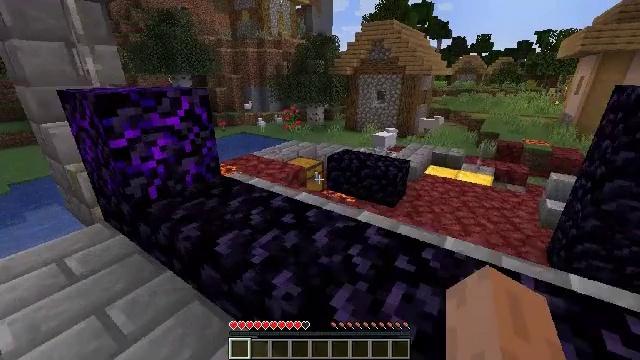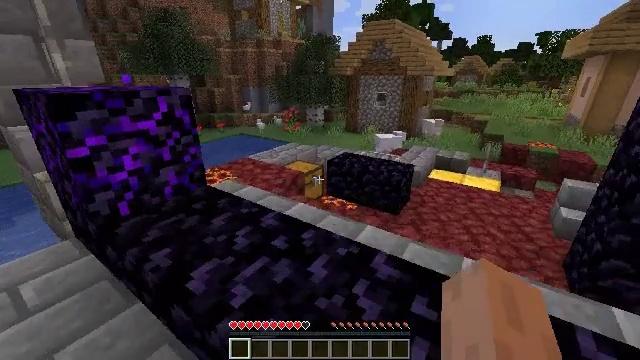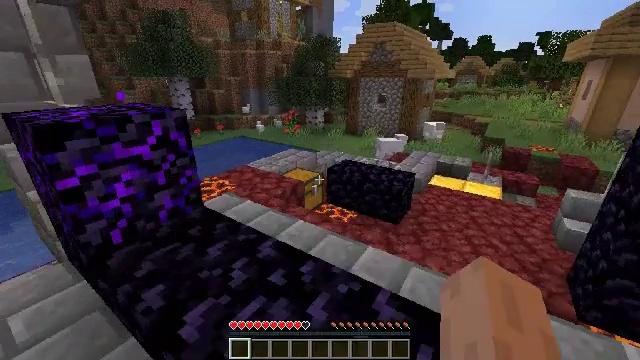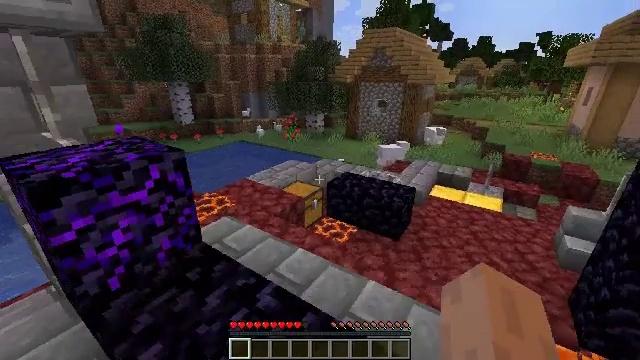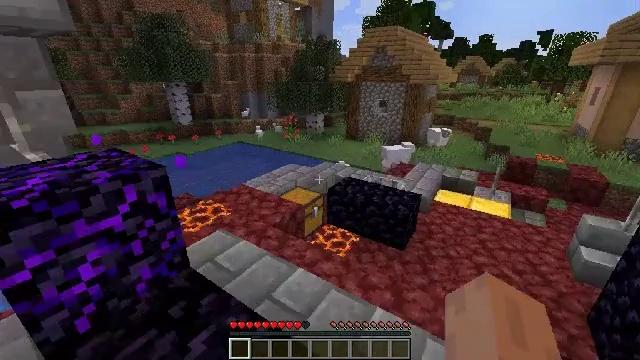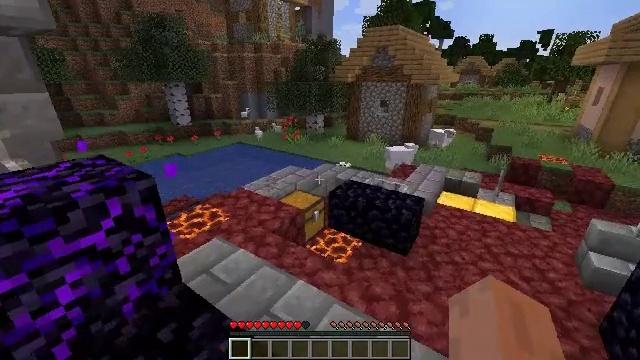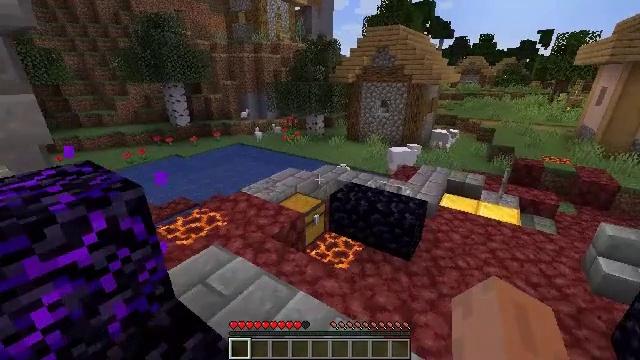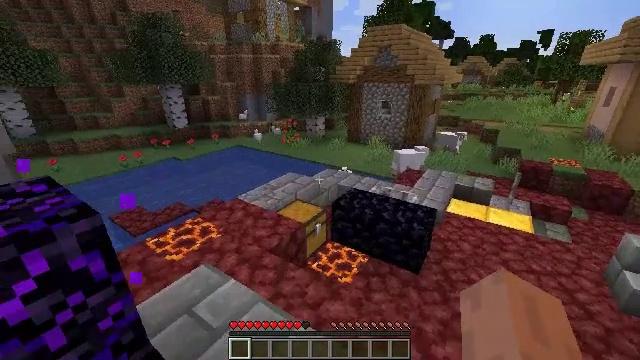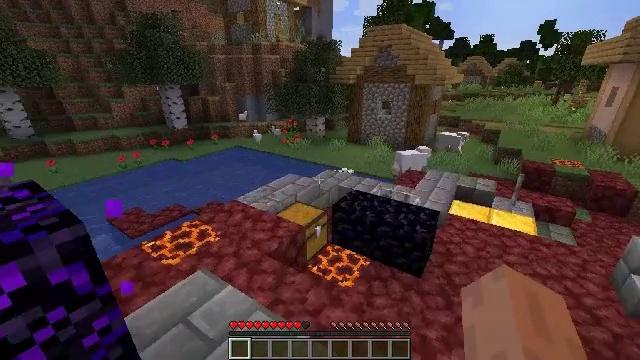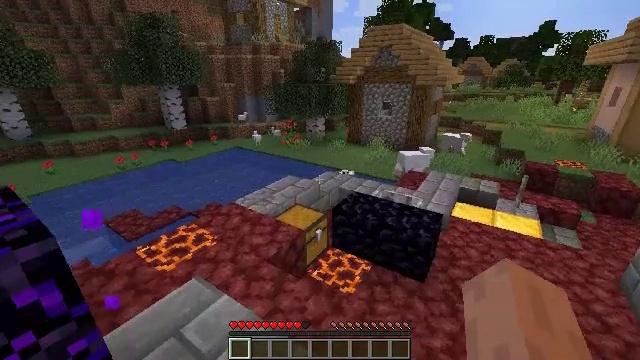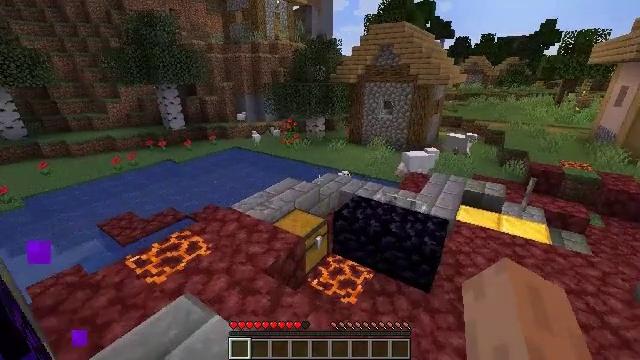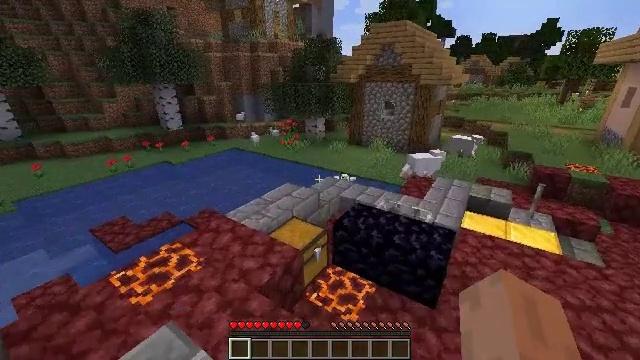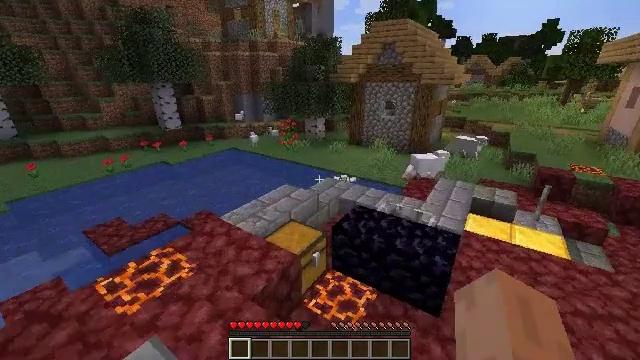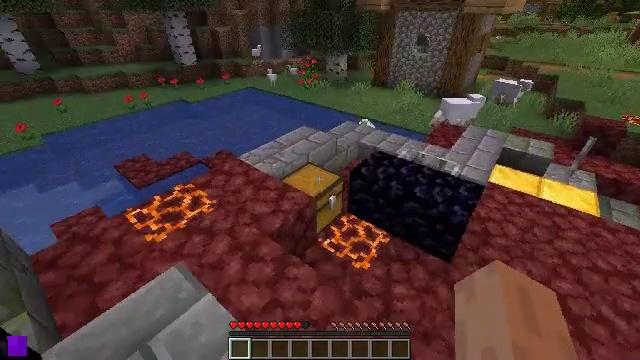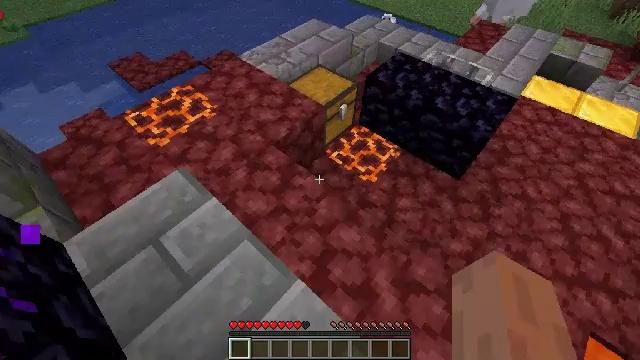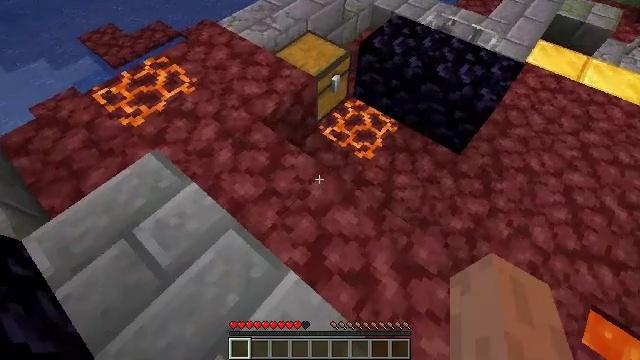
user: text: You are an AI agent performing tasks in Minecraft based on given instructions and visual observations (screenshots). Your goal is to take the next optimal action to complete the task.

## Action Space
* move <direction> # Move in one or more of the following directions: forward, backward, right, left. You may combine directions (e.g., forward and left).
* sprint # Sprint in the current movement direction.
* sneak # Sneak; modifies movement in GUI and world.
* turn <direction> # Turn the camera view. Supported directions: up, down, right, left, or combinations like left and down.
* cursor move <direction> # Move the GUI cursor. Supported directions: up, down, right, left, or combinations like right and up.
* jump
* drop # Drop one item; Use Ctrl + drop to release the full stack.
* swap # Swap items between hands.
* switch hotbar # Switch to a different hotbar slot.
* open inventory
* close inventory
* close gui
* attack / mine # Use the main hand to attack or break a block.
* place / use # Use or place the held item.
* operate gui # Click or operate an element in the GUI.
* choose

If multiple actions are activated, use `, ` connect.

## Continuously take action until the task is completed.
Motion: motion action
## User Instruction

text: Combat the chicken.
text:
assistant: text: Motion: move forward
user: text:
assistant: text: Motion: move forward
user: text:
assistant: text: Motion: move forward
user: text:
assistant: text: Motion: move forward
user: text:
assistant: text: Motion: move forward
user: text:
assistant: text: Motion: move forward
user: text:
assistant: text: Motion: move forward
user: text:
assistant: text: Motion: move forward
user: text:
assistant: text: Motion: move forward
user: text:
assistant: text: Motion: move forward
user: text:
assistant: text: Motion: move forward
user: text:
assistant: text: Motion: move forward
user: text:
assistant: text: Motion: move forward, turn left and down
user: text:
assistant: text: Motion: move forward, turn left and down
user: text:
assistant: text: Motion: turn right and down
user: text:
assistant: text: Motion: turn up
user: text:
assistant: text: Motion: turn up
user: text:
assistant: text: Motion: turn up
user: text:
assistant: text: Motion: turn up
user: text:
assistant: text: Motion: turn up
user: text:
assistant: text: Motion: turn up
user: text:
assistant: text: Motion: turn up
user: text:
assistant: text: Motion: turn up
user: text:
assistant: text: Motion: turn up
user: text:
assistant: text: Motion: turn up
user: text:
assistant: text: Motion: turn up
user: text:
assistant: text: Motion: no_op
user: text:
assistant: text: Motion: use / place
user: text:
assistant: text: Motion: use / place
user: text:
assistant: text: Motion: use / place